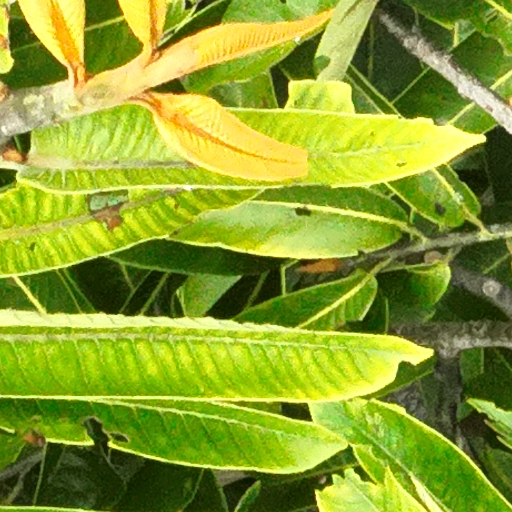
Species: Virola surinamensis
GBIF accepted scientific name: Virola surinamensis
Crown area (m\u00b2): 203.044